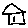
Label: house